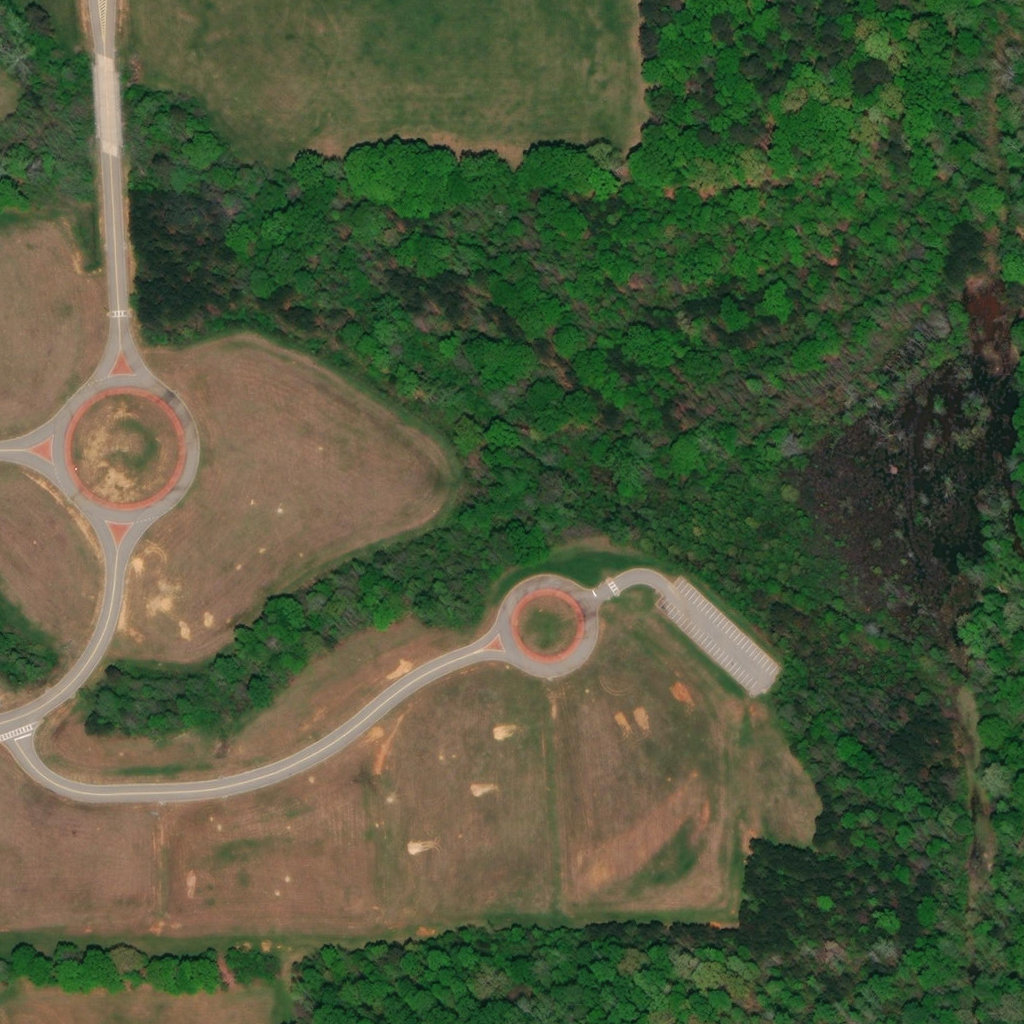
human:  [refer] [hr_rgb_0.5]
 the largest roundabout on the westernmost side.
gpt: <box>[[3, 35, 20, 51, 0]]</box>